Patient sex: M
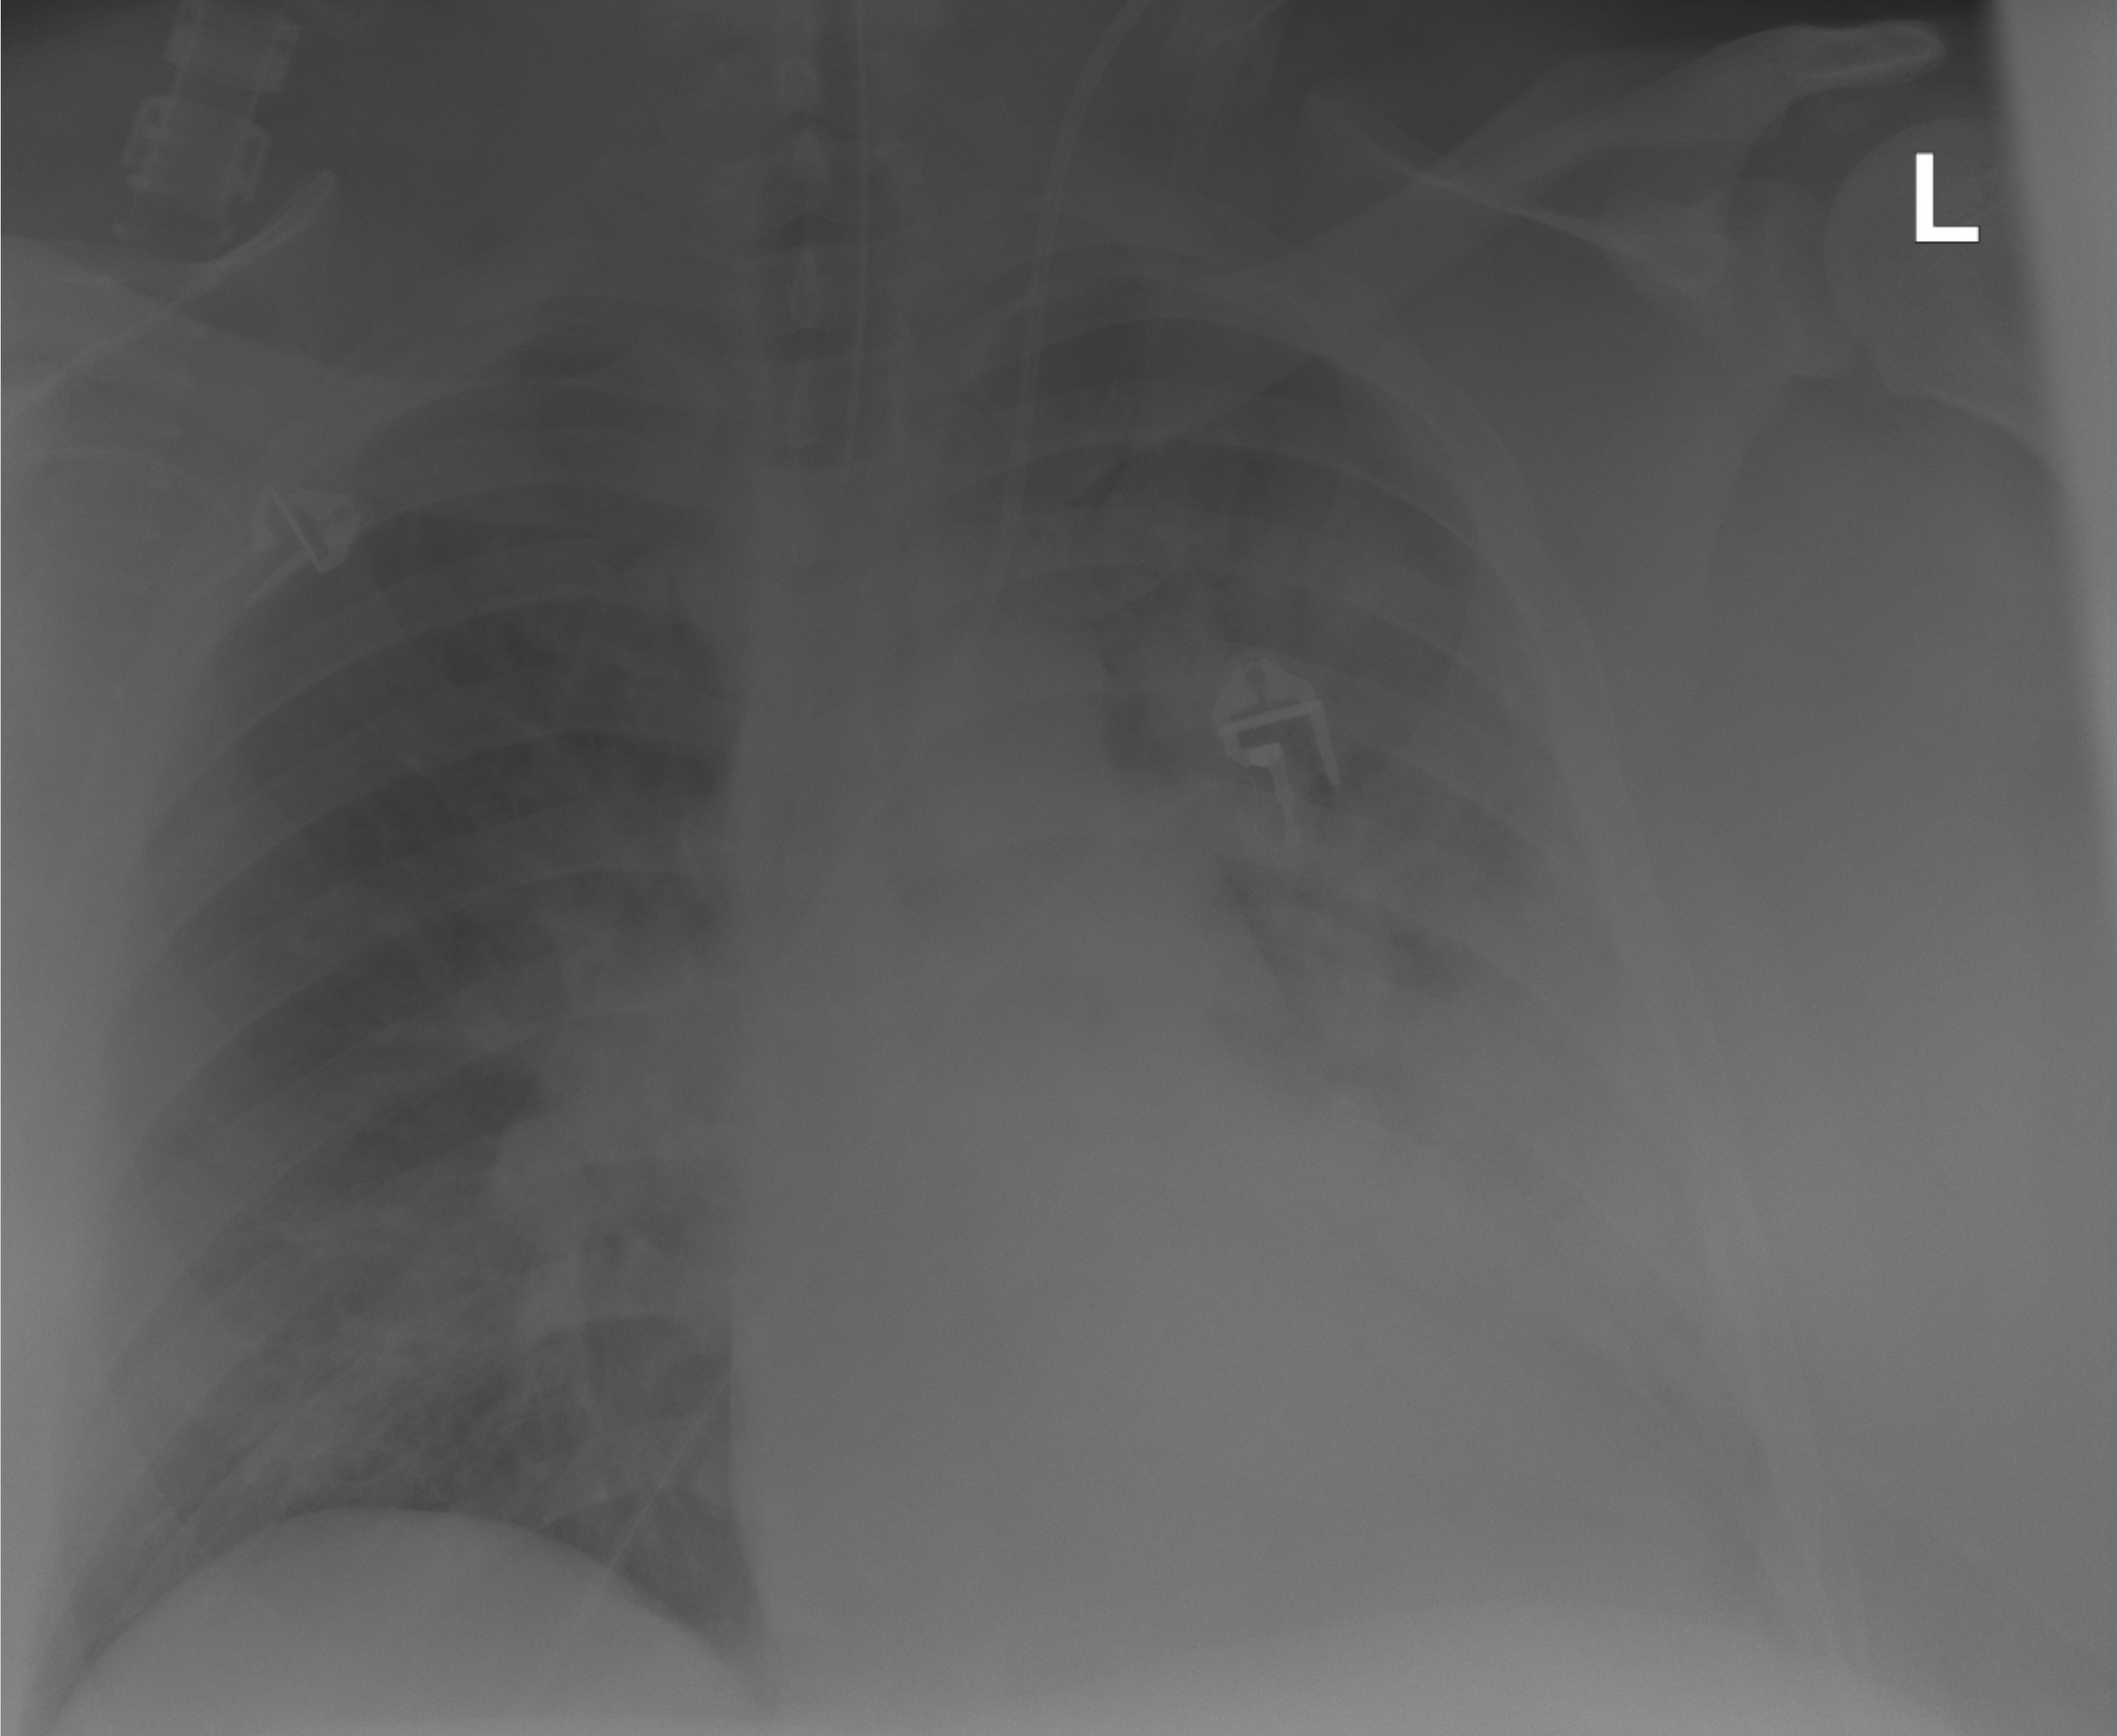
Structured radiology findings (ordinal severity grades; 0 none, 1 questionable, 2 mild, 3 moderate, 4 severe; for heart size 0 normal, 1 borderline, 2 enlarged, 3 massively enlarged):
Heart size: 0
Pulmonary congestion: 0
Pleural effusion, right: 0
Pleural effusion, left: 2
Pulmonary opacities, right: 0
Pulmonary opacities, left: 4
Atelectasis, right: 0
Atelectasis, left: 3